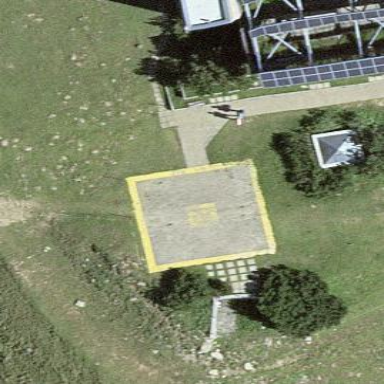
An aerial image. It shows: Image of helipad at airport.